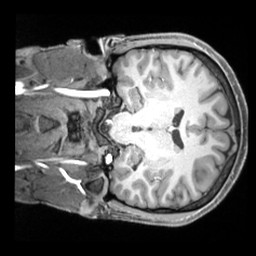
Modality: T1w
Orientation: coronal
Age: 26
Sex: male
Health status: ill
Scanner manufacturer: siemens
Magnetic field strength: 3 T
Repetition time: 2.2 s
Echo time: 0.00218 s